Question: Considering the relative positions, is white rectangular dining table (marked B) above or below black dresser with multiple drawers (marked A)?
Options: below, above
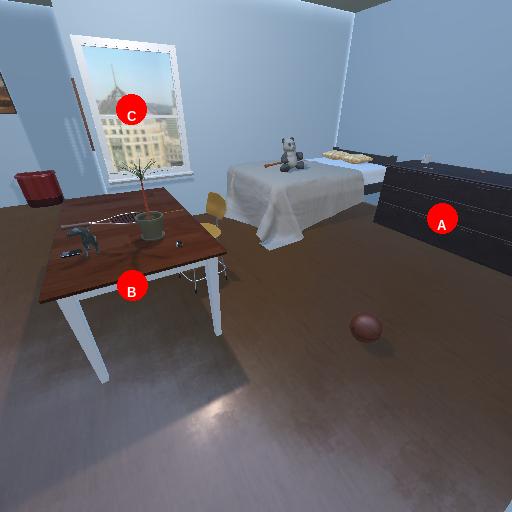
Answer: below